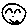
Label: smiley face